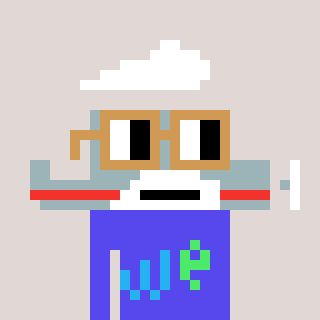
a pixel art character with square brown glasses, a plane-shaped head and a computerblue-colored body on a warm background